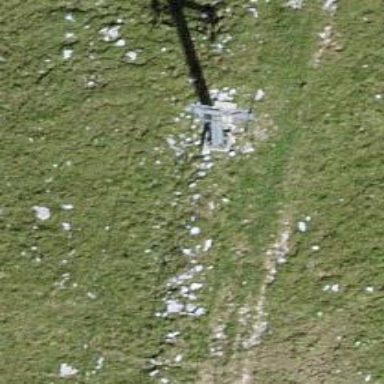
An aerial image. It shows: Pylon used for aerialway.